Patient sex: F
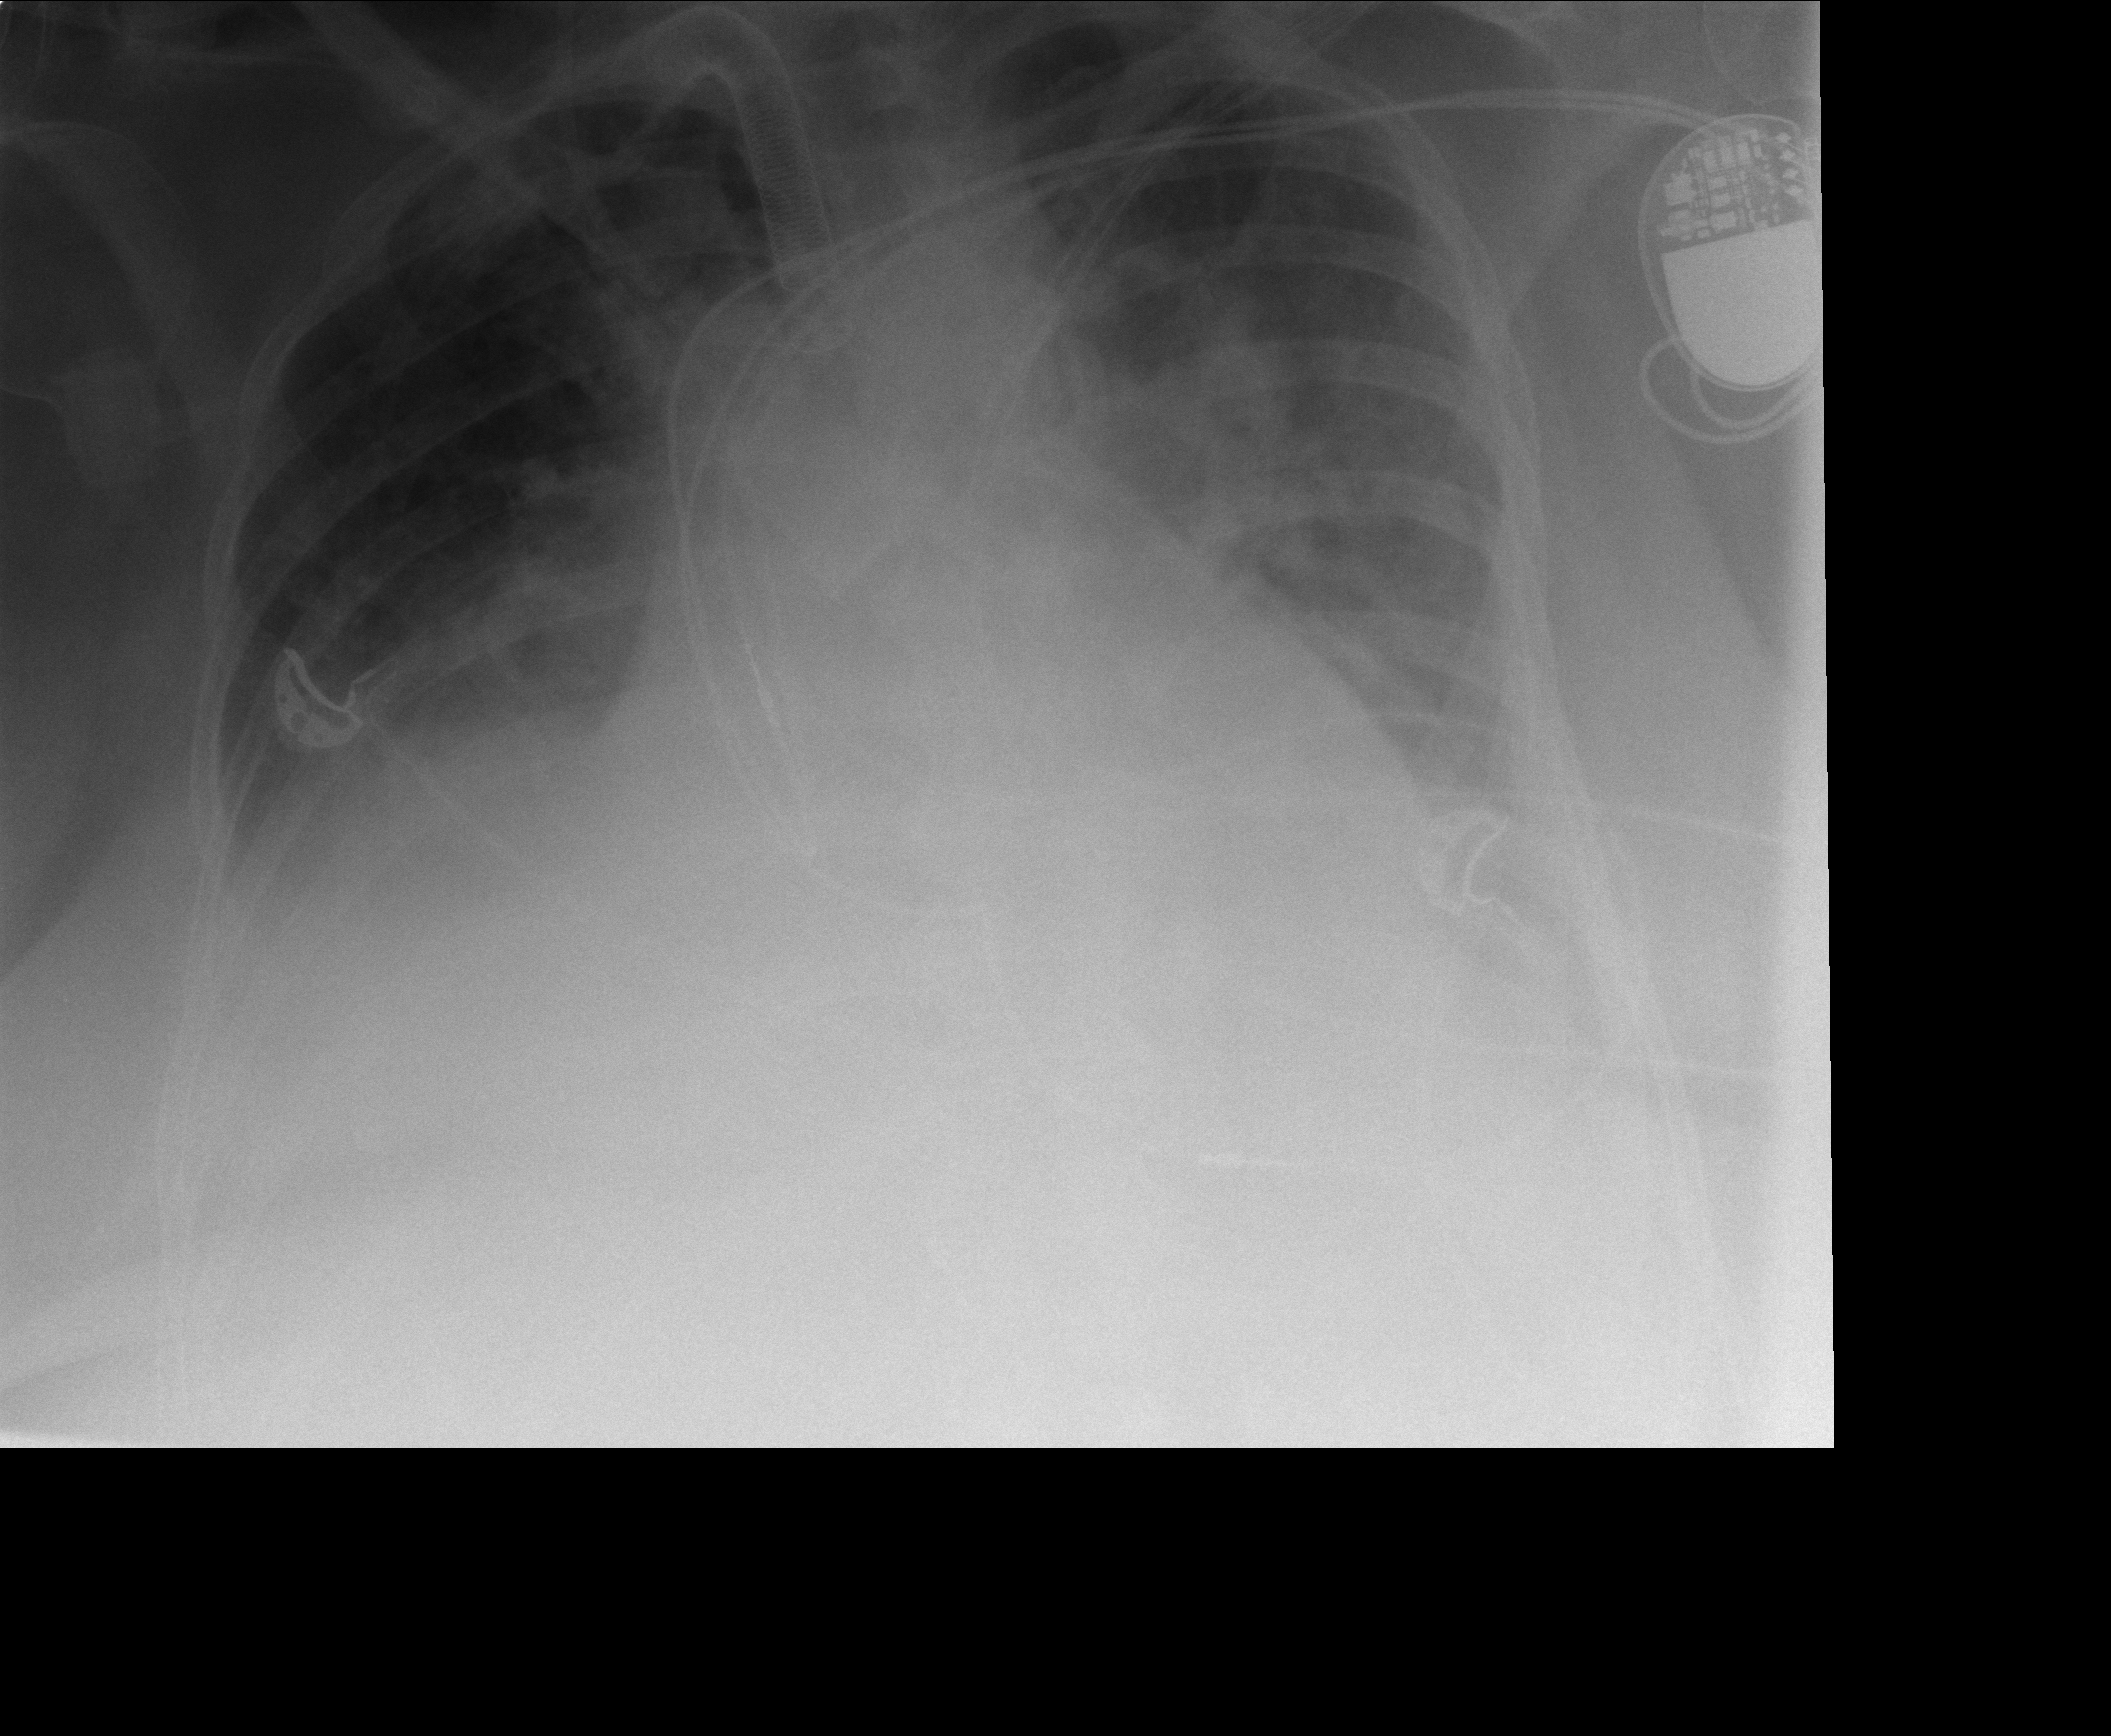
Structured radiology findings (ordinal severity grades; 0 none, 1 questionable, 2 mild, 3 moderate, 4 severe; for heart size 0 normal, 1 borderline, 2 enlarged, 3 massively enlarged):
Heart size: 2
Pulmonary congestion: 0
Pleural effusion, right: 2
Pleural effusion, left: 2
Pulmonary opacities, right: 1
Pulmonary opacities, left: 2
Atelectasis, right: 2
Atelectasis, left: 2